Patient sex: M
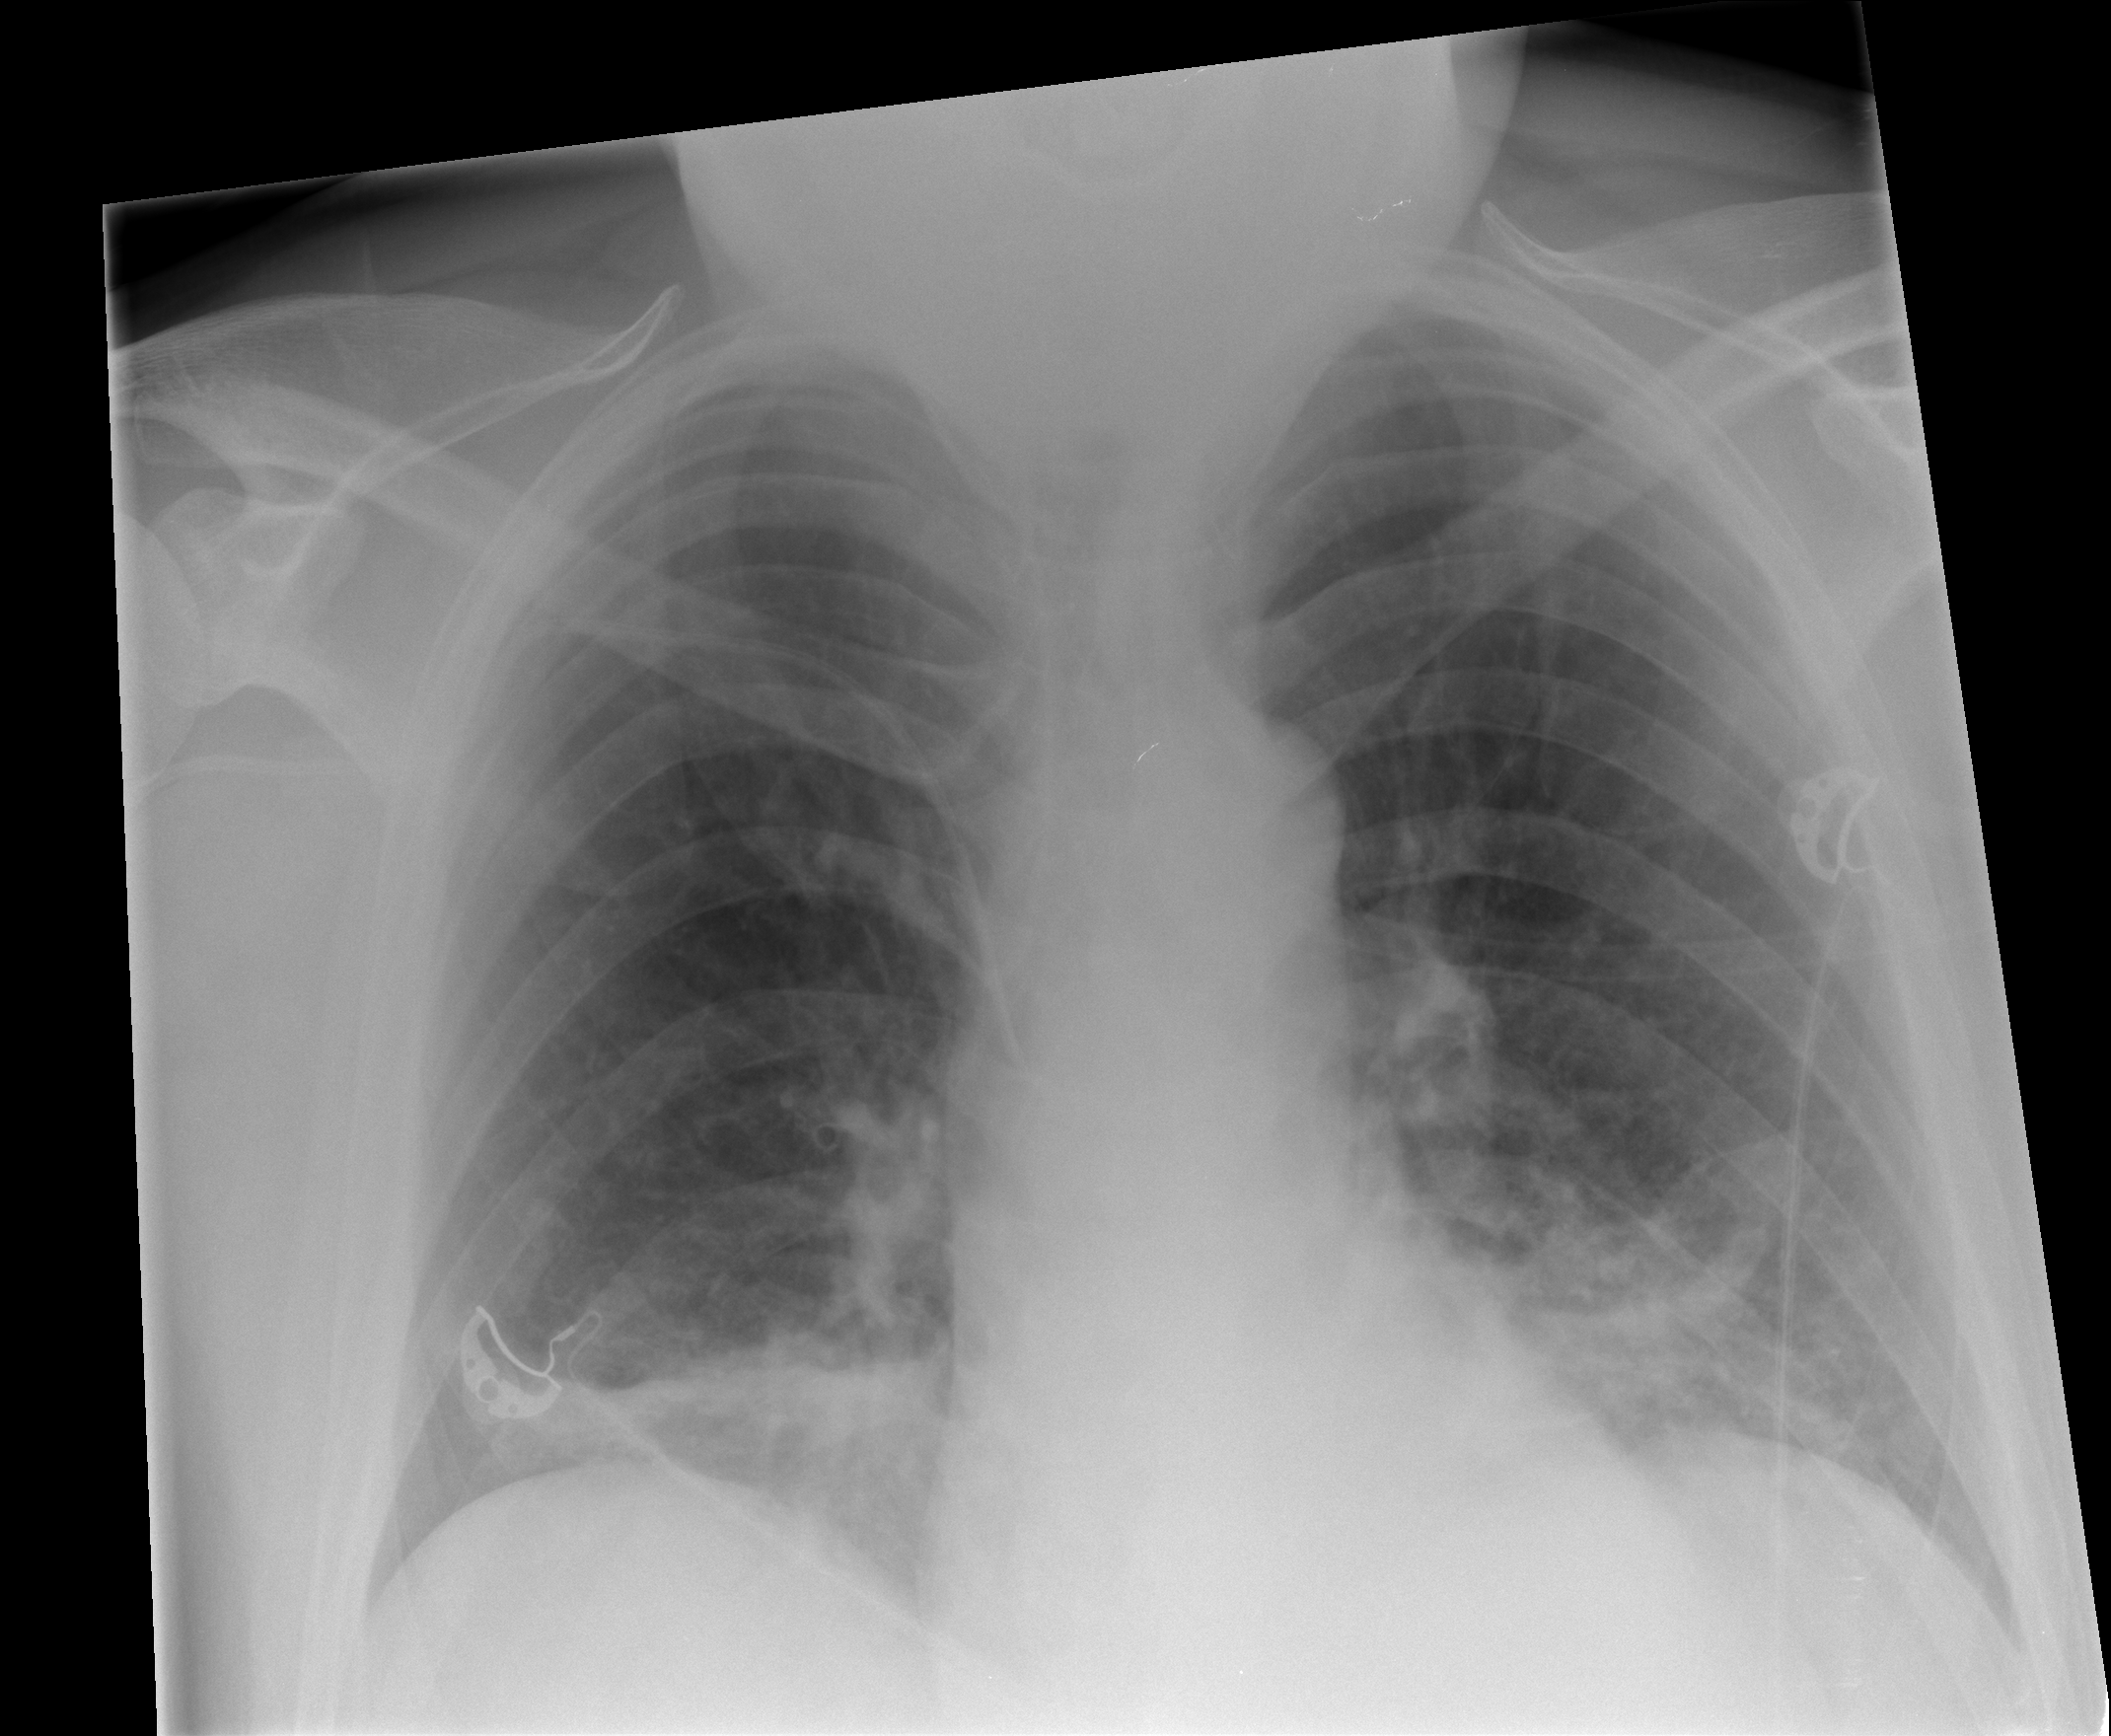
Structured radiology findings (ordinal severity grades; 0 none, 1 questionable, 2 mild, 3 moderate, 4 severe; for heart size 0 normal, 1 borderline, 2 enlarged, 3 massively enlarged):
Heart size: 0
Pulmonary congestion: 2
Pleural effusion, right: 0
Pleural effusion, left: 0
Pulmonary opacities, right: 0
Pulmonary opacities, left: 0
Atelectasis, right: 3
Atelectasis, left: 2